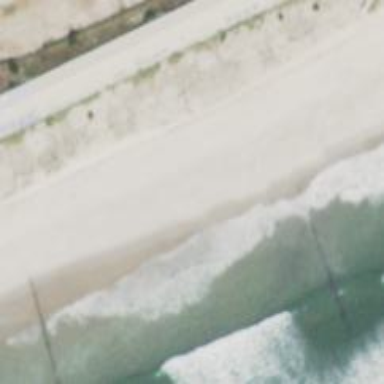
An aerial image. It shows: Lifeguard on duty.